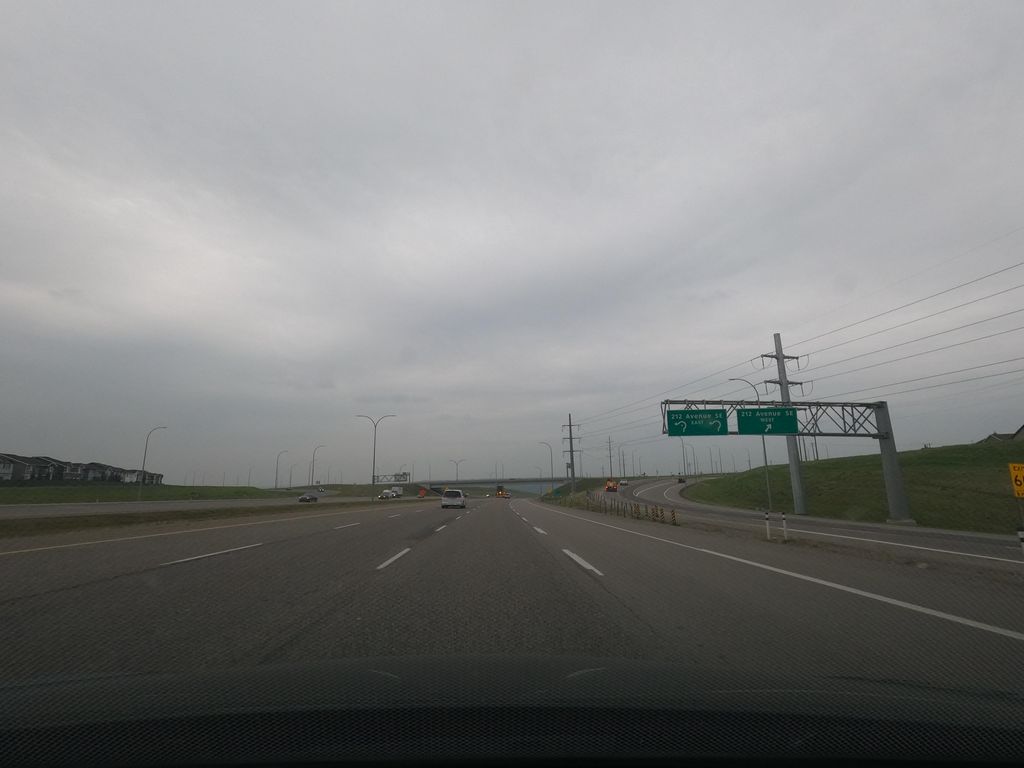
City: calgary